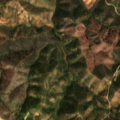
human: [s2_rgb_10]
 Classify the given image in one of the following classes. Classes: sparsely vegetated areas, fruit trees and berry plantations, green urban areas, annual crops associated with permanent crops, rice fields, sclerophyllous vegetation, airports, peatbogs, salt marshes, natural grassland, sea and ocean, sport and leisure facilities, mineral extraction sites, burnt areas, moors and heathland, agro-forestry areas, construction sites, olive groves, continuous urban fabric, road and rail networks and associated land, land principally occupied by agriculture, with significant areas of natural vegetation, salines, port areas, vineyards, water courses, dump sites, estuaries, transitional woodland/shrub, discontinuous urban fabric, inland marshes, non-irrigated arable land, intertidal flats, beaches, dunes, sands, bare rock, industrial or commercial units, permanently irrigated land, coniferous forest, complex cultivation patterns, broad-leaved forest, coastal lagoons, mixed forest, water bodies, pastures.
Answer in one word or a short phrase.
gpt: land principally occupied by agriculture, with significant areas of natural vegetation, broad-leaved forest, natural grassland, transitional woodland/shrub